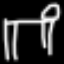
Label: bed